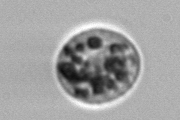
Label: Amoeba